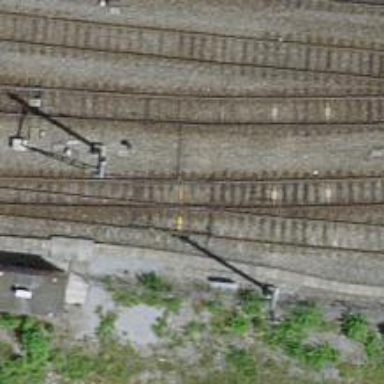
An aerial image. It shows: Single railway track with electrification through contact line.